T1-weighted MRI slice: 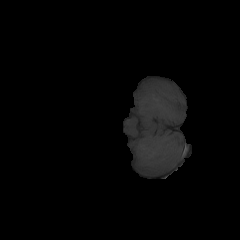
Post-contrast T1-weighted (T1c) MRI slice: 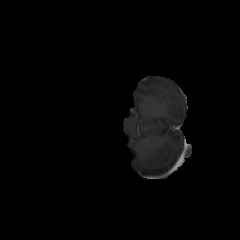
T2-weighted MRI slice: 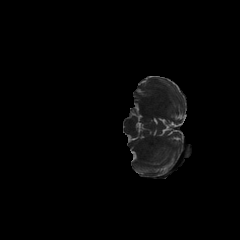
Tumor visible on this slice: no